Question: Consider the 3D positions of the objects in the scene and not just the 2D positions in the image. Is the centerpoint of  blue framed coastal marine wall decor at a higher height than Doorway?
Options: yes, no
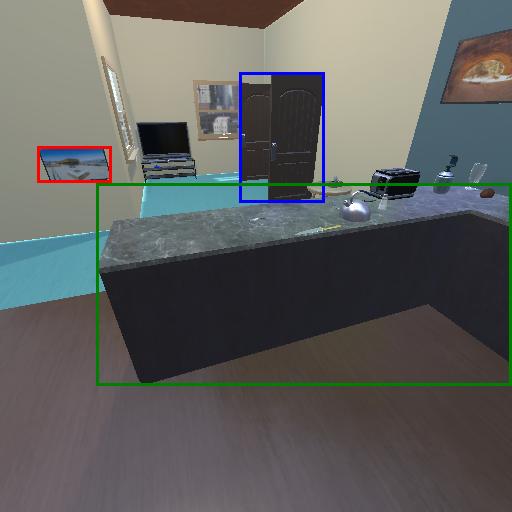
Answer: yes